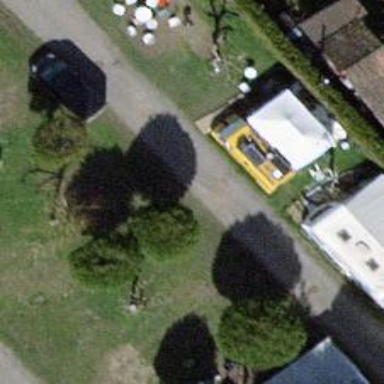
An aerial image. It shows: Camping pitch for tourists.